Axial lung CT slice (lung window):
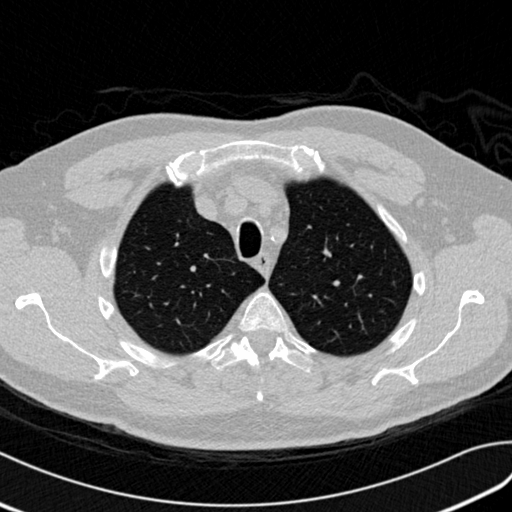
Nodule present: no